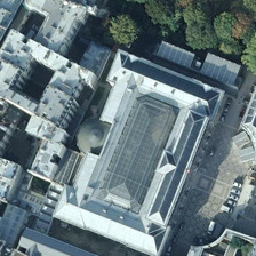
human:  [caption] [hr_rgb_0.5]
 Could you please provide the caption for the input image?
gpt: The church has a sloping glass roof, close to some trees and white roofed buildings.

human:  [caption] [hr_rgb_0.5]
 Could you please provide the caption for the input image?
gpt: This is a square church with some trees aside.

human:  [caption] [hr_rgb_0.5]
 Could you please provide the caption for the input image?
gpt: the light grey rectangle cnhurch is near a white block and a forest .

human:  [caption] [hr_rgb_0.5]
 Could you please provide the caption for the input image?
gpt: There is a glass roof in the church near some trees and white roof buildings.

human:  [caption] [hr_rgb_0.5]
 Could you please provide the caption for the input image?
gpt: This is a square church with several trees on the side.